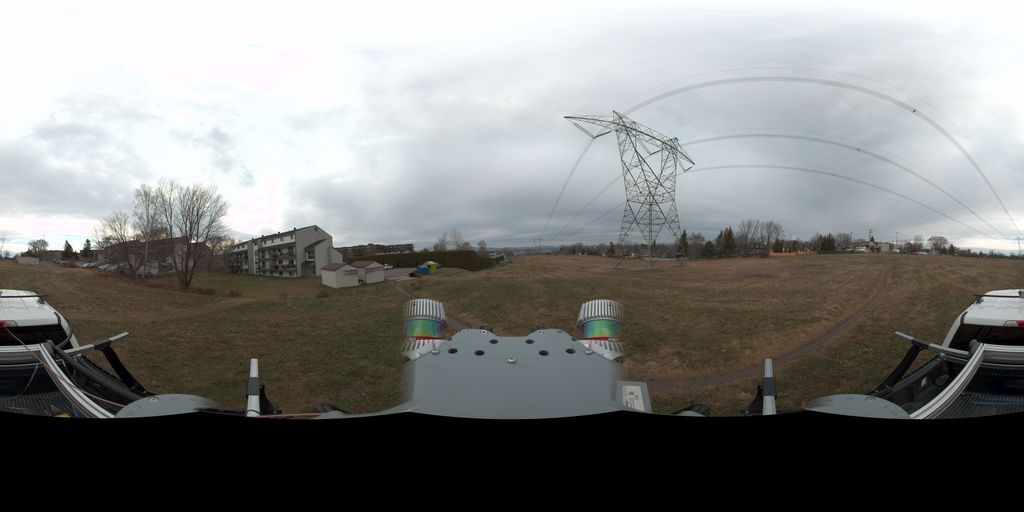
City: quebec_city